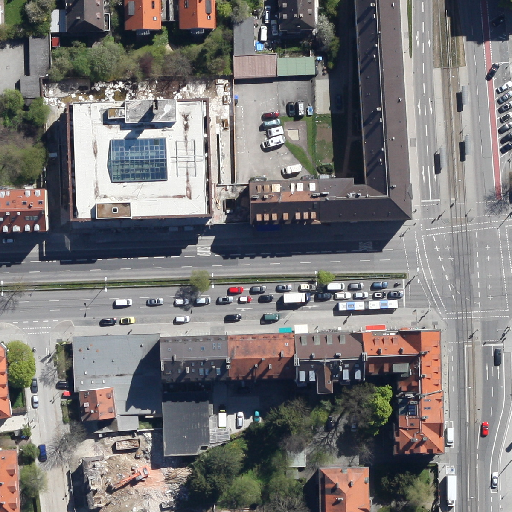
Referring expression: heavy-duty vehicle